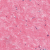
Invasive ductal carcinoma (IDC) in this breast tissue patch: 0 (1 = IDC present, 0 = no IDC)